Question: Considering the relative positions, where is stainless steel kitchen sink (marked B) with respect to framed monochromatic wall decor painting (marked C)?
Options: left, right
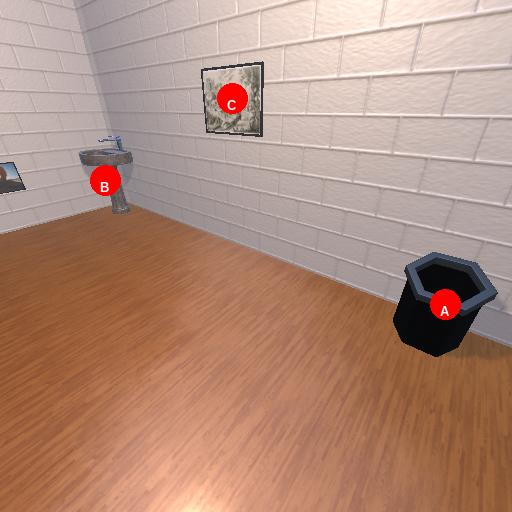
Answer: left